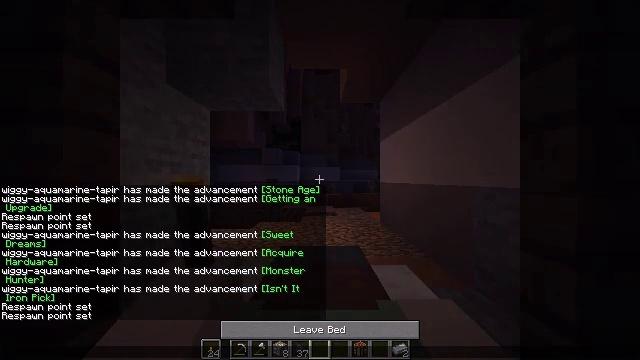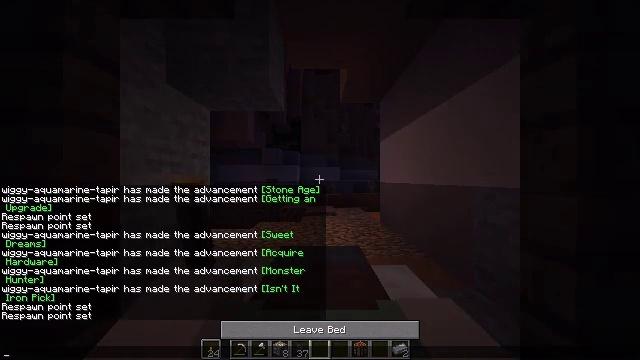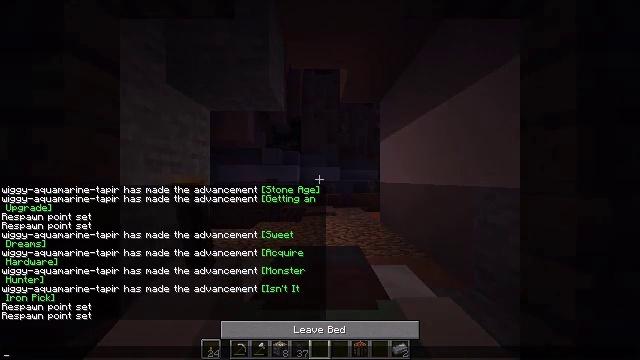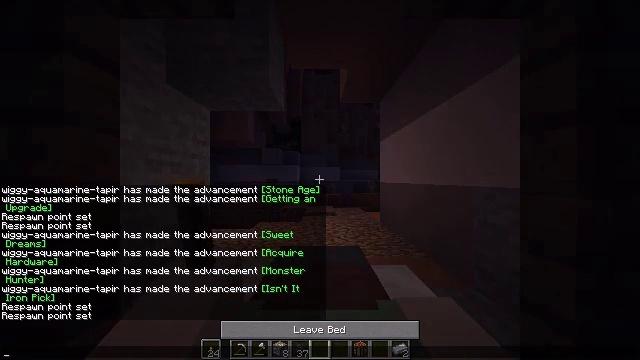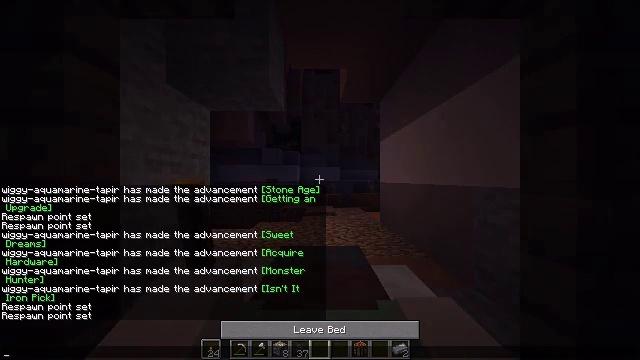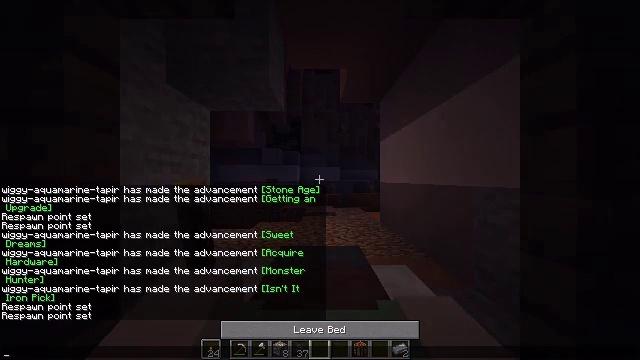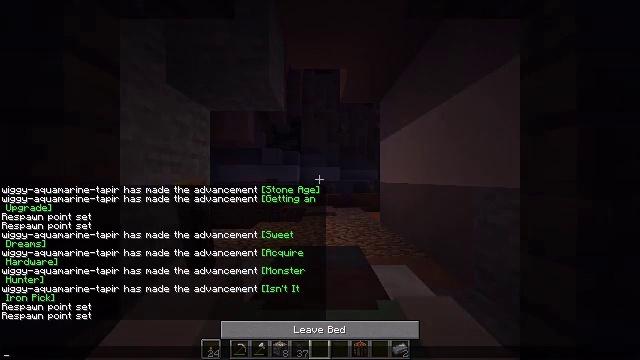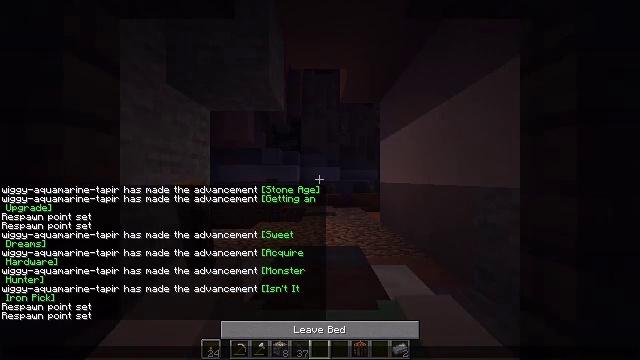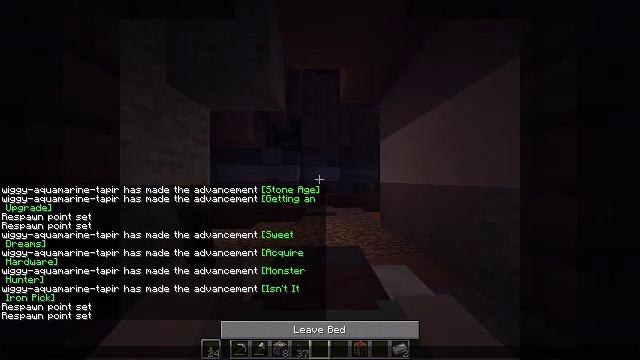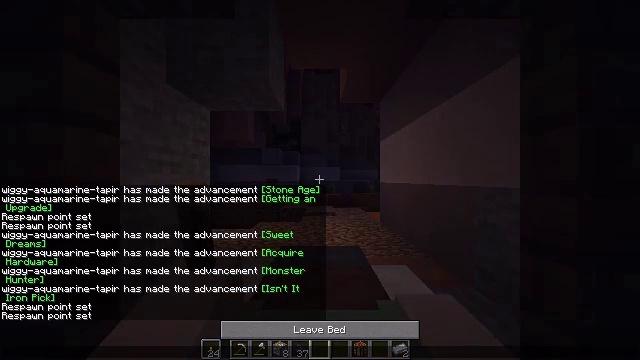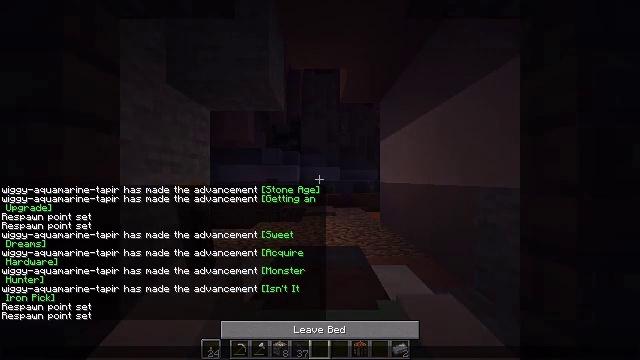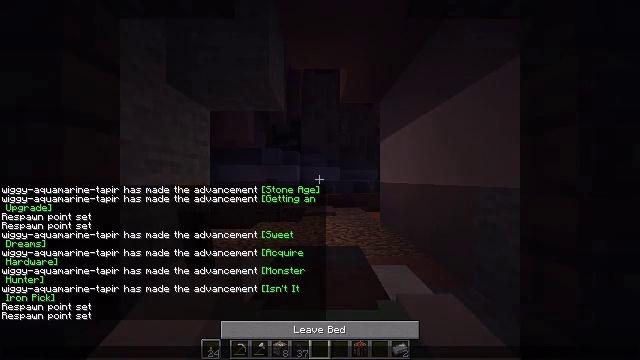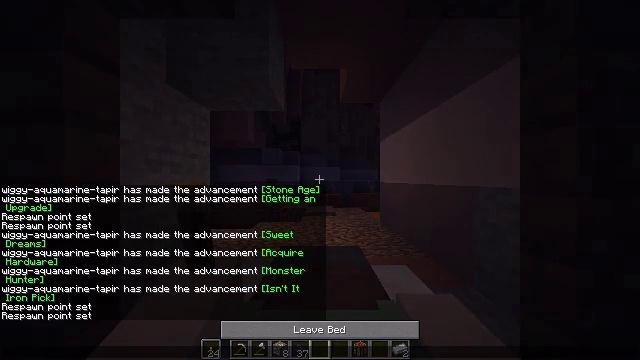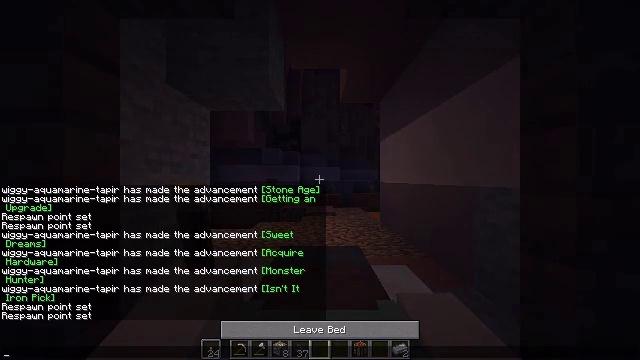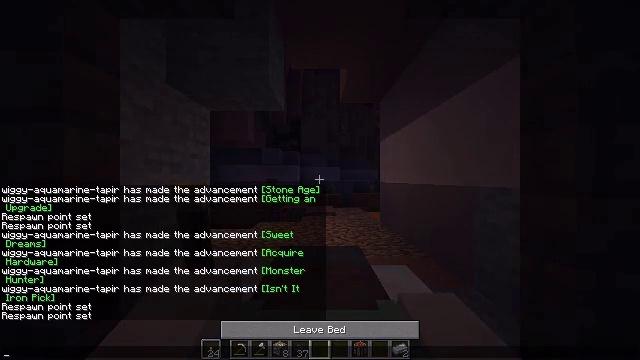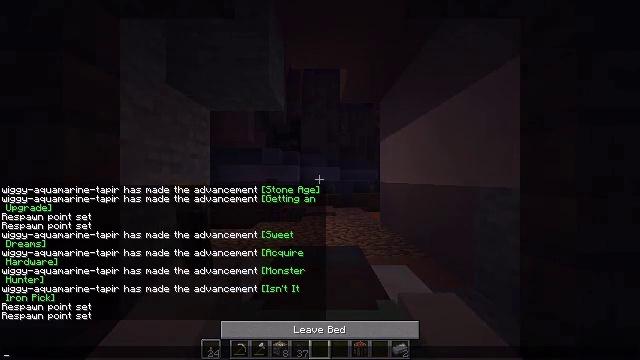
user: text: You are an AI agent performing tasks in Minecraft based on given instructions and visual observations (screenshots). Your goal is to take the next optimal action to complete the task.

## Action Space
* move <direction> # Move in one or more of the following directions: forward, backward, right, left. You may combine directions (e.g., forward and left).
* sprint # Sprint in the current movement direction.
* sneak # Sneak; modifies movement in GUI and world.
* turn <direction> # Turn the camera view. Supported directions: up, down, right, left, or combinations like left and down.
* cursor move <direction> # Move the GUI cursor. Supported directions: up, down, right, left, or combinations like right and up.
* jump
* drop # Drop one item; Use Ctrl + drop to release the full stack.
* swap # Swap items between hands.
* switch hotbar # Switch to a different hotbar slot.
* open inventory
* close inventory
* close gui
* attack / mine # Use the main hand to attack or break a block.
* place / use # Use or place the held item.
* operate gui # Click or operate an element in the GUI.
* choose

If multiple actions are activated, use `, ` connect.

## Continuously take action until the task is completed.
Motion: motion action
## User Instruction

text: Collect the dark oak fence by breaking it.
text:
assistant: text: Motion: no_op
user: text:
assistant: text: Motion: no_op
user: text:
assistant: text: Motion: no_op
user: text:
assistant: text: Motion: no_op
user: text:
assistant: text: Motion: no_op
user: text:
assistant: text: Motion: no_op
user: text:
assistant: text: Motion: no_op
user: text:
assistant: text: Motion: no_op
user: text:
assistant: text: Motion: no_op
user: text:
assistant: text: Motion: no_op
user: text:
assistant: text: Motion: no_op
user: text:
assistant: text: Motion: no_op
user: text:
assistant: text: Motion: no_op
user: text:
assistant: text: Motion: no_op
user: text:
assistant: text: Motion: no_op
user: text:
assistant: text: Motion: no_op
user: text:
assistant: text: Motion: no_op
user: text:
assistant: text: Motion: no_op
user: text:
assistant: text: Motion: no_op
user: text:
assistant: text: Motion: no_op
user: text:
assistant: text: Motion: no_op
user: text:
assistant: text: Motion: no_op
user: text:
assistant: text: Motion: no_op
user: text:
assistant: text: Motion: no_op
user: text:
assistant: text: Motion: no_op
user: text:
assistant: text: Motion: no_op
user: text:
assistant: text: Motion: no_op
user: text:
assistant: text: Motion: no_op
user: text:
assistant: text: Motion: no_op
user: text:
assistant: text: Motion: no_op